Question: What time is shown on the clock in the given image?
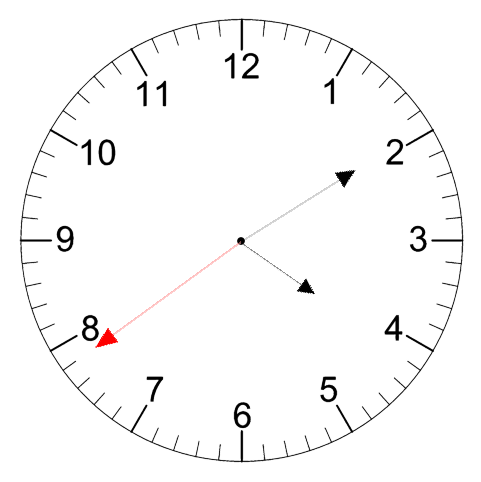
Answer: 04:09:39